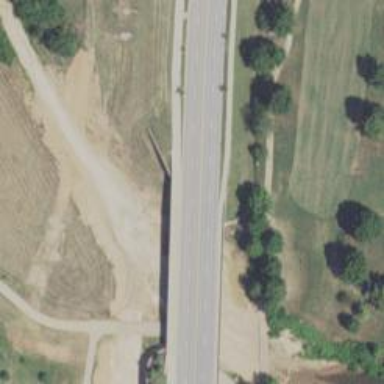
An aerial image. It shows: Tertiary road passing over bridge.